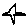
Label: star